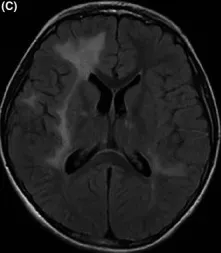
C, MRI (on Day 15 of admission) showing significant improvement in cerebral edema (less hyperintense white matter area) with a near complete resolution of a midline shift.
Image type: radiology (mri)